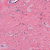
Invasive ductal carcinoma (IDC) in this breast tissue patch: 0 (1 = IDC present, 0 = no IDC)